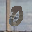
Label: 0